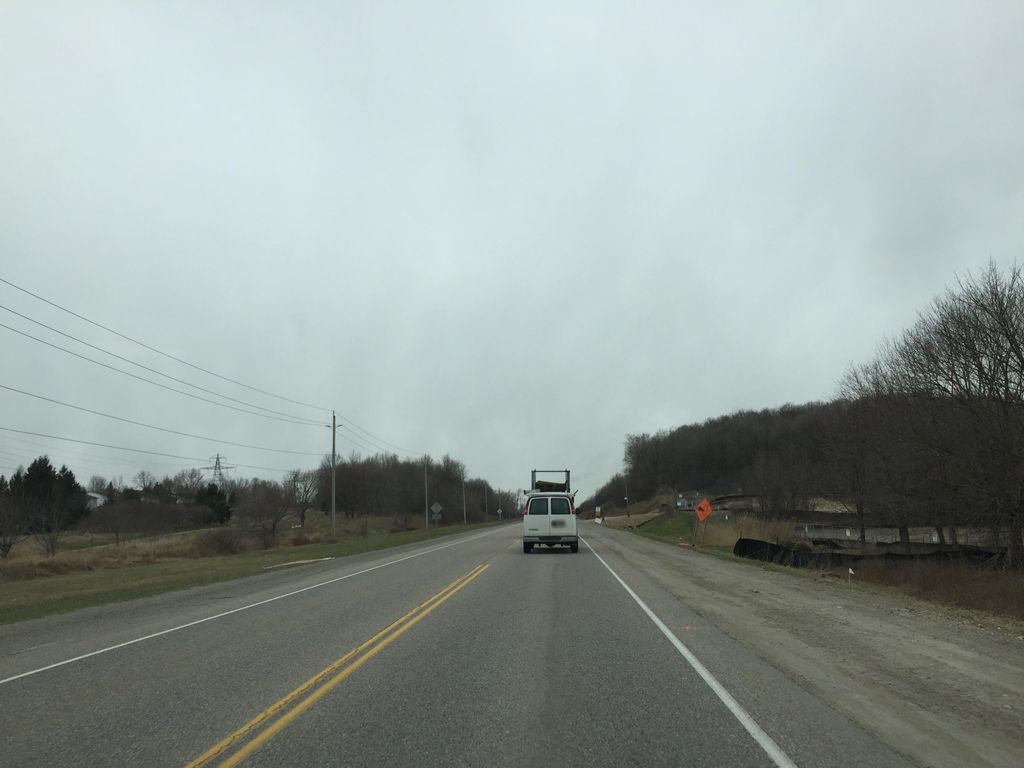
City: kitchener-waterloo